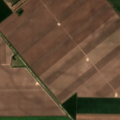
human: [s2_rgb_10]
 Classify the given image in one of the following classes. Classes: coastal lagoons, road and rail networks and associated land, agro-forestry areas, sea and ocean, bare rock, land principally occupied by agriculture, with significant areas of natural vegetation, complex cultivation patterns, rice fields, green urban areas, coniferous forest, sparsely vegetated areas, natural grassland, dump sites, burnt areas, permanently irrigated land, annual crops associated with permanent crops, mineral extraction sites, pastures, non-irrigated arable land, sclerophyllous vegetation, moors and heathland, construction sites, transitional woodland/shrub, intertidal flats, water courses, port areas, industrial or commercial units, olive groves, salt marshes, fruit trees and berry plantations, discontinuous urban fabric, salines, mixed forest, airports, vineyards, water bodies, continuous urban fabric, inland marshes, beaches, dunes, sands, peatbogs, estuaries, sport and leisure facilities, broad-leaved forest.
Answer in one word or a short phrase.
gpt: industrial or commercial units, non-irrigated arable land